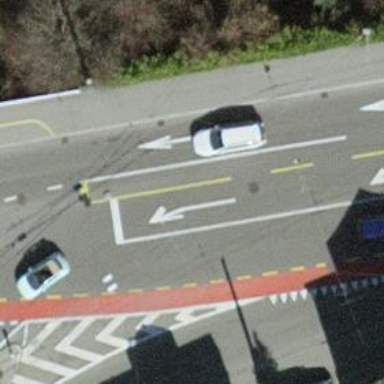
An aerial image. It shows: Primary highway with asphalt surface. It includes cycle lane with trolley wires.